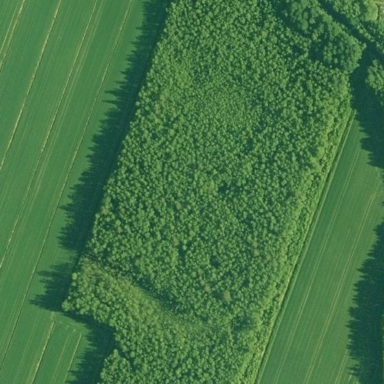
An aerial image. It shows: Forest area.